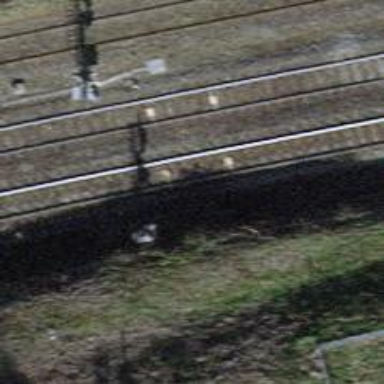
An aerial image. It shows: Railway signal.